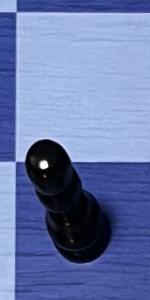
Label: Pawn_Black